Aerial crown-view tile of a tropical tree (Barro Colorado Island, Panama), acquired 20250317:
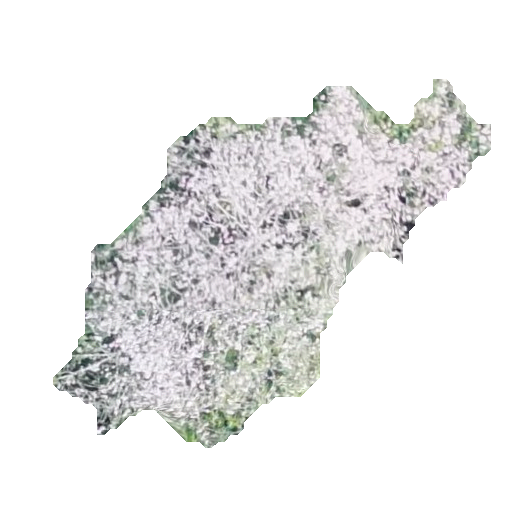
Species: Virola surinamensis
GBIF accepted scientific name: Virola surinamensis
Crown area: 123.715 m²